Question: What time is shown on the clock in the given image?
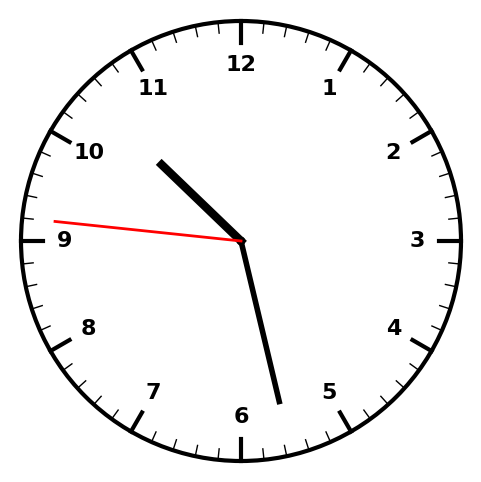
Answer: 10:27:46